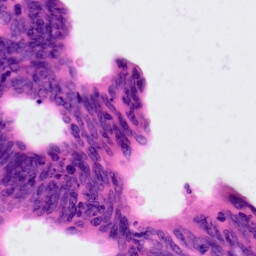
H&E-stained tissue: Colon